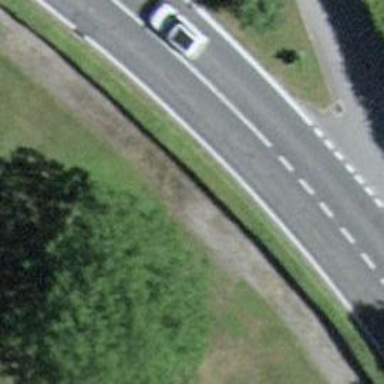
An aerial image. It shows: Hedge barrier.